Field crop: maize
Growth stage: 2
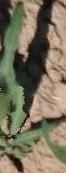
Species: maize